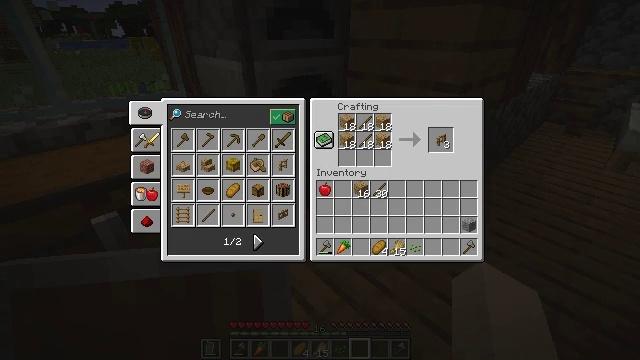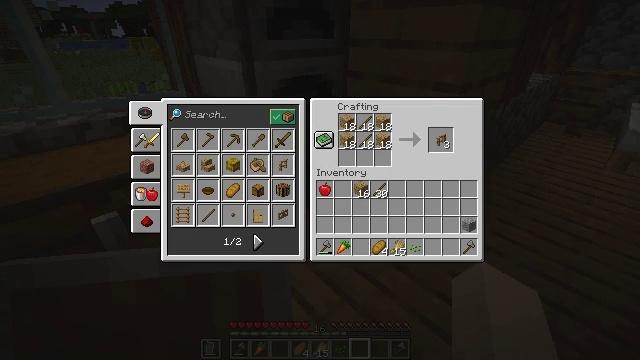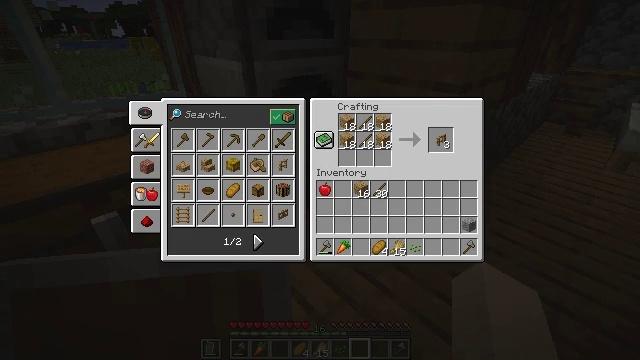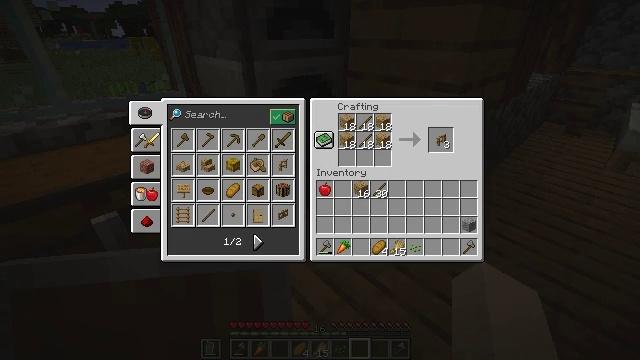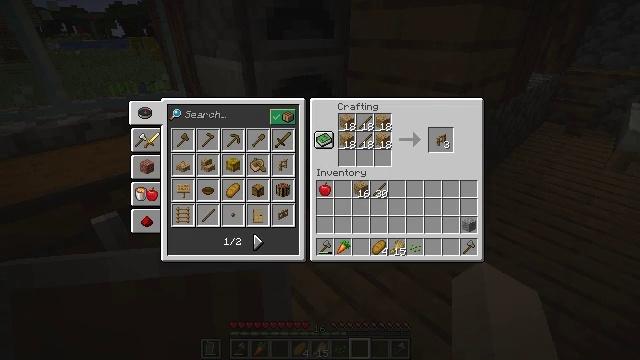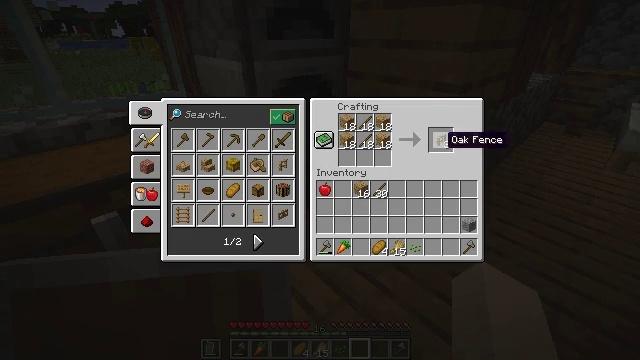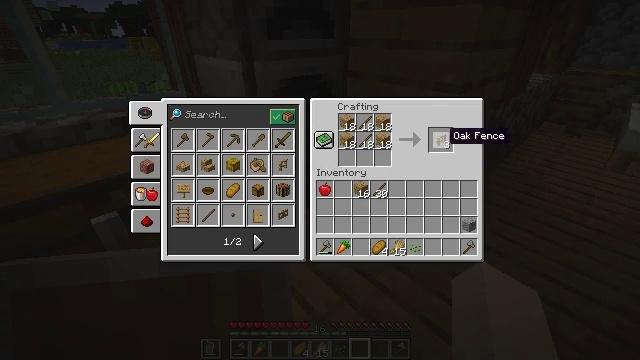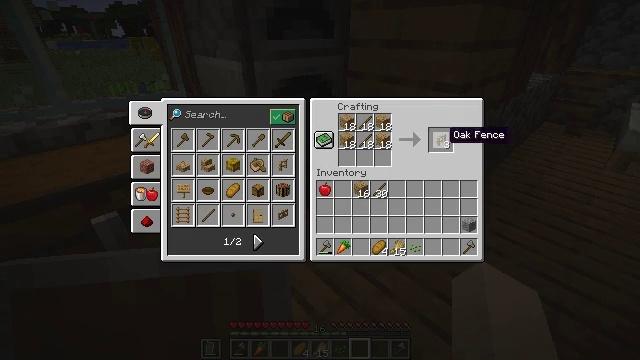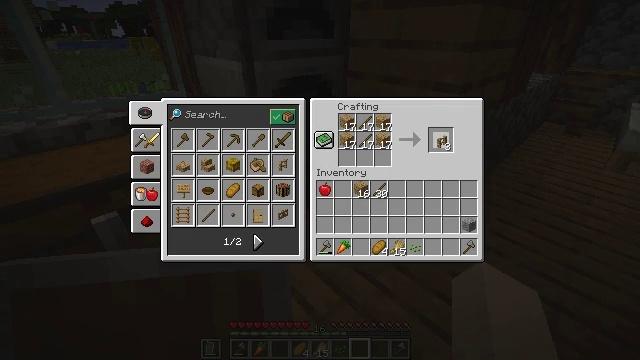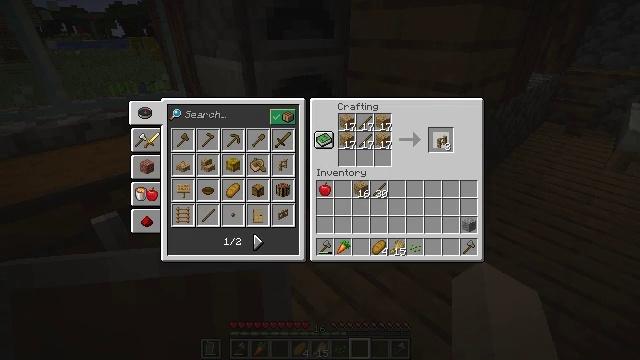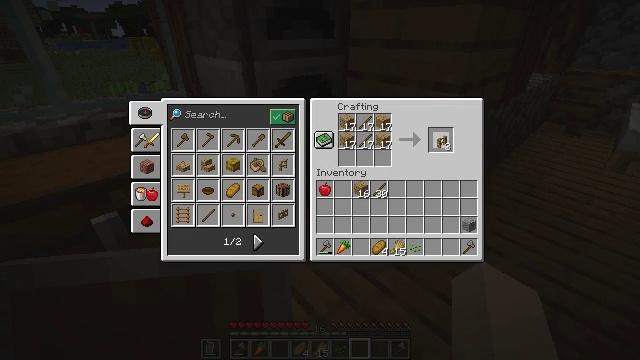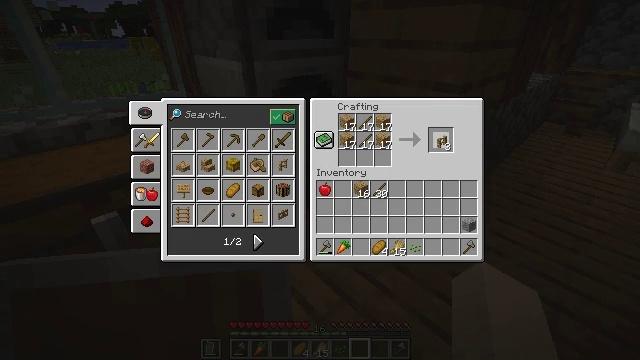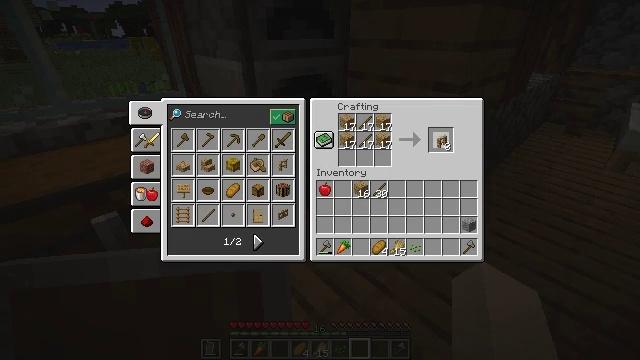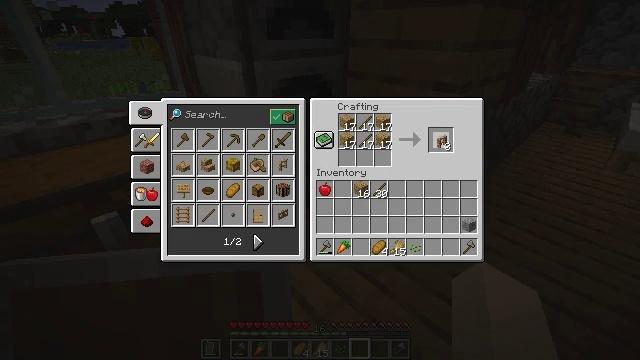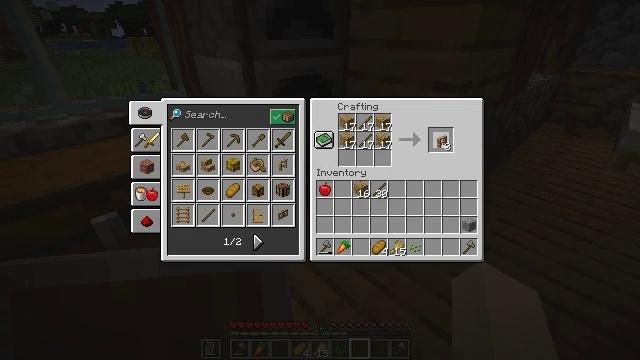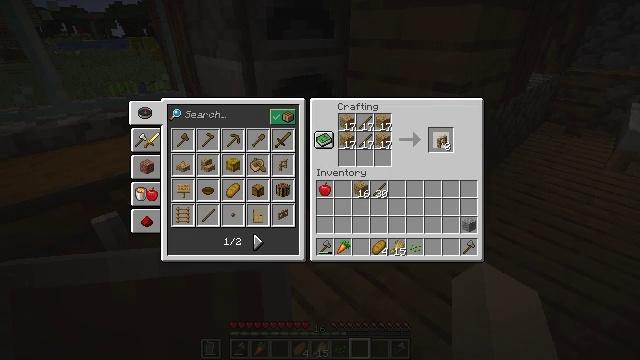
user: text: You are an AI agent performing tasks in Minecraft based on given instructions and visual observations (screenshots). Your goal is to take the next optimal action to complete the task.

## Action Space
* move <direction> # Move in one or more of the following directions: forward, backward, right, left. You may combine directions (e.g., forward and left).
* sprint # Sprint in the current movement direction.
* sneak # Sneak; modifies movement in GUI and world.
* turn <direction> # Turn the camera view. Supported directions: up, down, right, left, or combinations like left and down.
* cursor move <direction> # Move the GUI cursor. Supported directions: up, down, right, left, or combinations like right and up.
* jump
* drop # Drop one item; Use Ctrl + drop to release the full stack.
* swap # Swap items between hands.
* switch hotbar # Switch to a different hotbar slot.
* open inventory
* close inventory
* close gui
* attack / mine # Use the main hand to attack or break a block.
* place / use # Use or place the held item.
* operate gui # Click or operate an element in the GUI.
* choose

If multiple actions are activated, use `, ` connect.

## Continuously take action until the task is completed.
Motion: motion action
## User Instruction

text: Make an oak fence from oak planks and sticks.
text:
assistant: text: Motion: no_op
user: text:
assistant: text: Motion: no_op
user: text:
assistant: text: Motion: no_op
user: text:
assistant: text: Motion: no_op
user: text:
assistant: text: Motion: no_op
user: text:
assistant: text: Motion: no_op
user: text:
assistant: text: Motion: no_op
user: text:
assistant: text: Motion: operate gui
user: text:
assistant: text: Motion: operate gui
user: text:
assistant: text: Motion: operate gui
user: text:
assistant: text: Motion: no_op
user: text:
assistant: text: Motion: operate gui
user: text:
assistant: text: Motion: operate gui
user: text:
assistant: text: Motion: operate gui
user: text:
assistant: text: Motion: operate gui
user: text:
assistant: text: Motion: no_op
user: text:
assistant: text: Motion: operate gui
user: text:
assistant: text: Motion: operate gui
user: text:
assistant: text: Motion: operate gui
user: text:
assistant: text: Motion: no_op
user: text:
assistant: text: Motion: operate gui
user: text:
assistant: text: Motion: operate gui
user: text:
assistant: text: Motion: operate gui
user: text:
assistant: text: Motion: no_op
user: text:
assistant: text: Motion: operate gui
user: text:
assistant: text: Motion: operate gui
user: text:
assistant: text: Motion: operate gui
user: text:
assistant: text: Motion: operate gui
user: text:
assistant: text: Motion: no_op
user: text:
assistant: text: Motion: operate gui